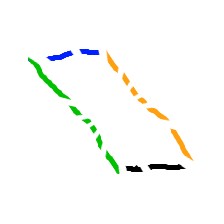
Shape: parallelogram